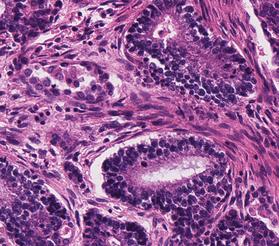
Tumor epithelial tissue: yes
Tumor-associated stroma tissue: yes
Normal tissue: no